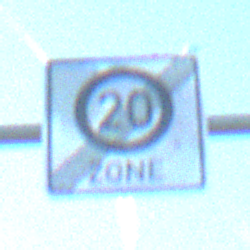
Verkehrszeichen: EndeZone20
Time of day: MorningAfternoon
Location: Outdoor (Urban)
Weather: Clear
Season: NotSpecified
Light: Natural